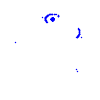
Particle: proton